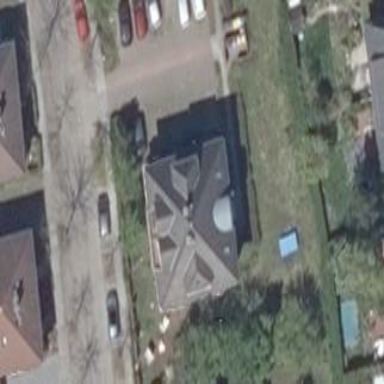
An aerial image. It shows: Detached building.